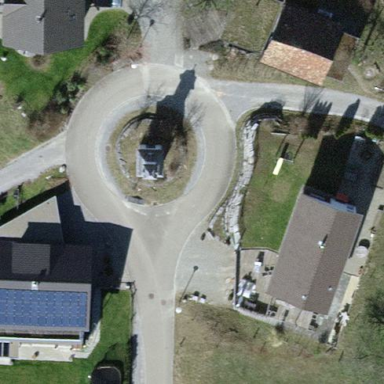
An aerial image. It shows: Residential road with asphalt surface leading to roundabout. There are no sidewalks.